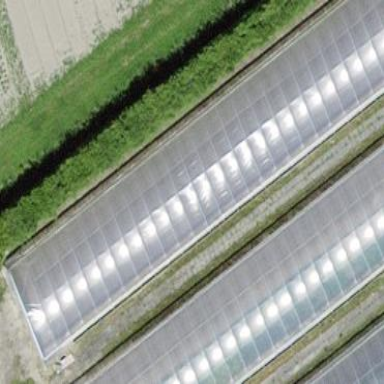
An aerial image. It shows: Greenhouse.